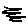
Label: zigzag